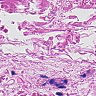
Metastatic tissue present: no